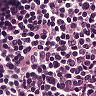
Metastatic tissue present: no